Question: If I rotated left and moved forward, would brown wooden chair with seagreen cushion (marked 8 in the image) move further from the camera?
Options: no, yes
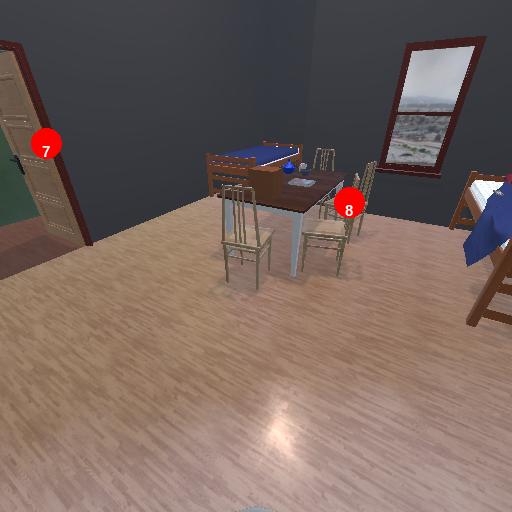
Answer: no